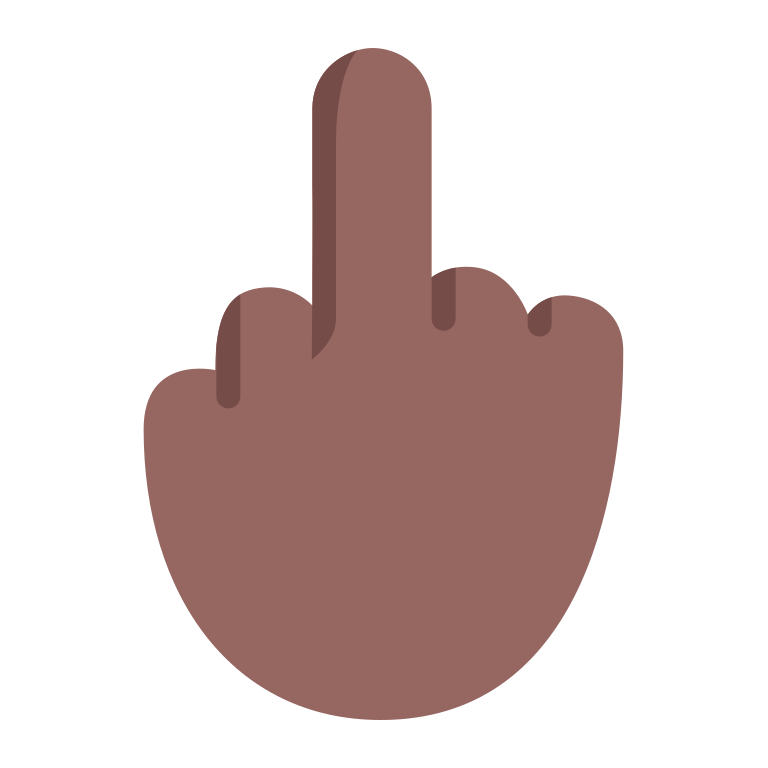
middle finger flat  dark